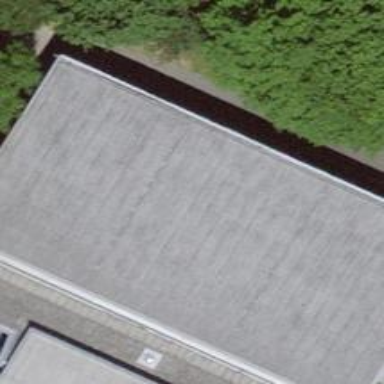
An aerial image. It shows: School building.